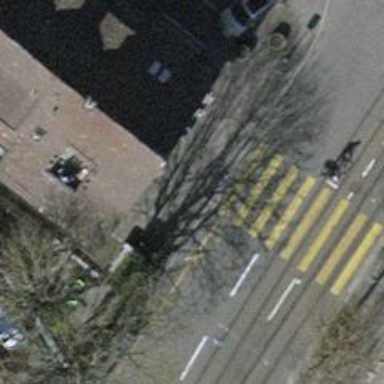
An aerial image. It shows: Kerb barrier.